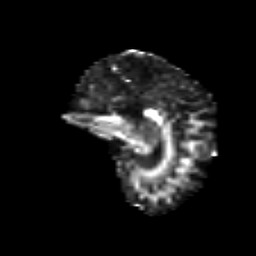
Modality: FA
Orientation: sagittal
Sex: female
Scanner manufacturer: siemens
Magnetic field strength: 3 T
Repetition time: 5 s
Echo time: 0.071 s